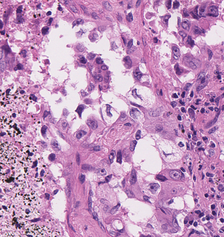
Tumor epithelial tissue: yes
Tumor-associated stroma tissue: yes
Normal tissue: no